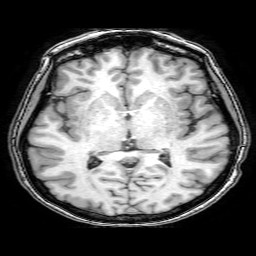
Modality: T1w
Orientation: coronal
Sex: female
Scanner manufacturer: philips
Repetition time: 0.008203 s
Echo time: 0.00376 s